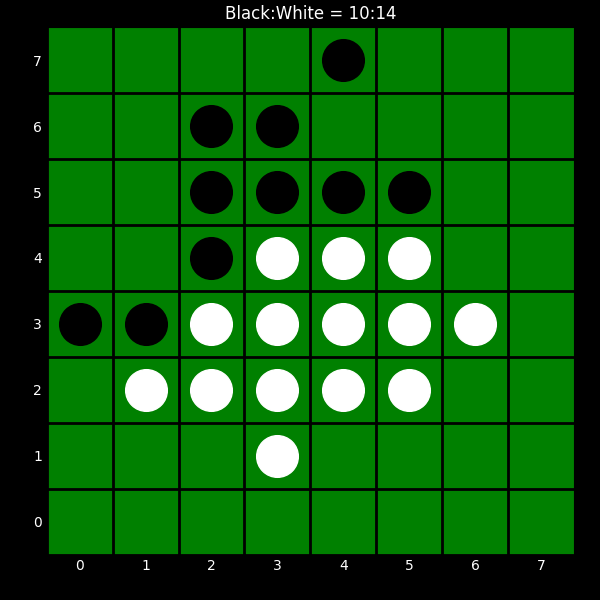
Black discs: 10
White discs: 14